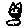
Label: cat